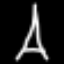
Label: The Eiffel Tower